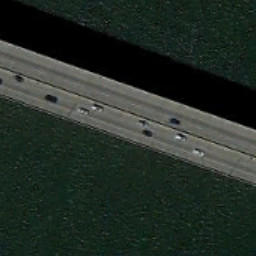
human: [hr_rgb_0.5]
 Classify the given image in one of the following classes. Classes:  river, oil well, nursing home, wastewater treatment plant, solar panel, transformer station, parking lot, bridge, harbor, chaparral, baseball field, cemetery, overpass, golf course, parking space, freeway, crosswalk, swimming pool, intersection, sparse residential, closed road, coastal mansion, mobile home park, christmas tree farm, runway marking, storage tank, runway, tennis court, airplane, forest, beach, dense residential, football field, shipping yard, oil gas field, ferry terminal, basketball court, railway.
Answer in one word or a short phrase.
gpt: bridge